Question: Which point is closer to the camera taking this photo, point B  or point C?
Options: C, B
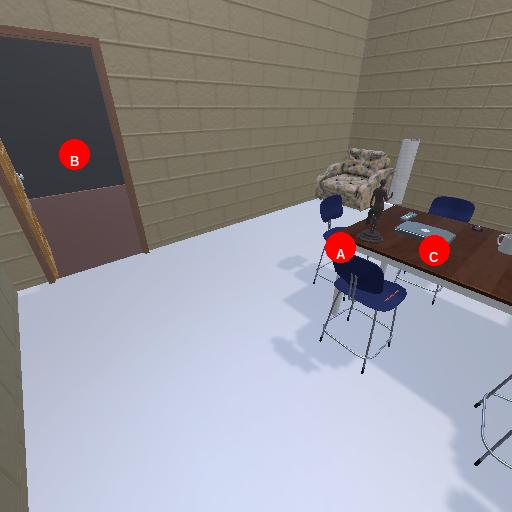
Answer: C